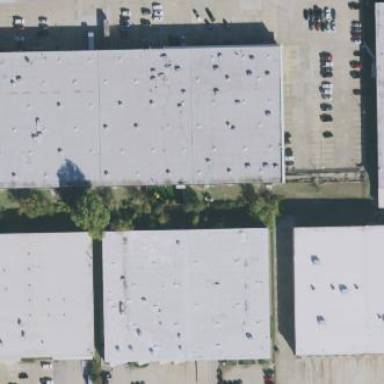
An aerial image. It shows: Warehouse.